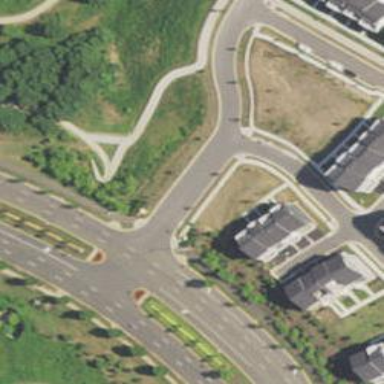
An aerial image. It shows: Unmarked asphalt crossing on cycleway road.